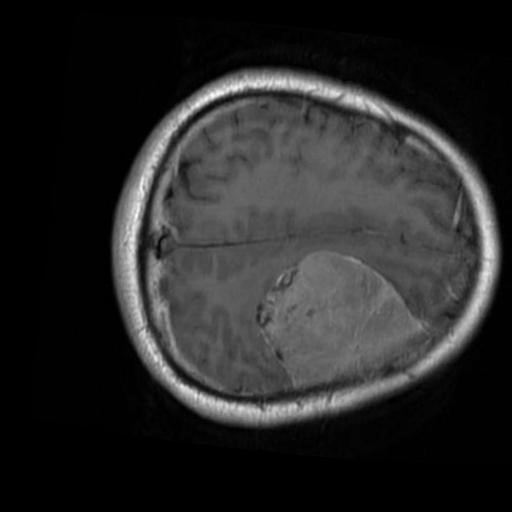
Label: brain_menin